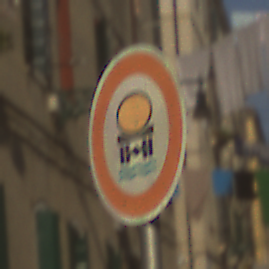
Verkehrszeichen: VerbotFahrzeugeWassergefaehrdenderLadung
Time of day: Midday
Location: Outdoor (Urban)
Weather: Clear
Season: NotSpecified
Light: Natural